Question: I have Drupal 7.22 with "minimal" install profile.
When I create new user, I have disabled option in "Administration role".
How can I enable administrator role for new user?

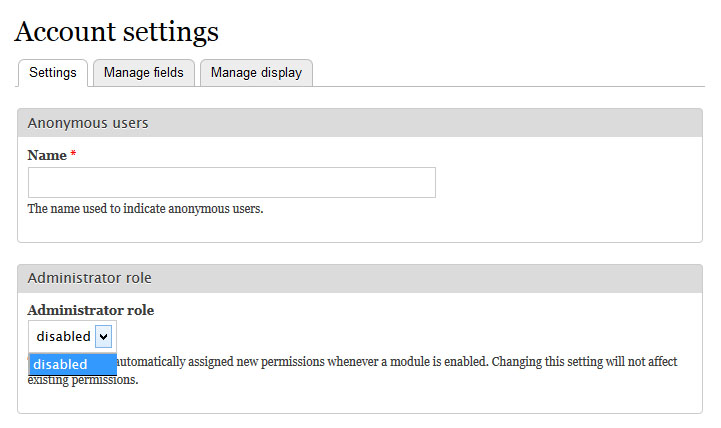
Answer: Create at least one role (maybe call it "Administrator") and it will show up in the dropdown. (The 2 default roles don't count)